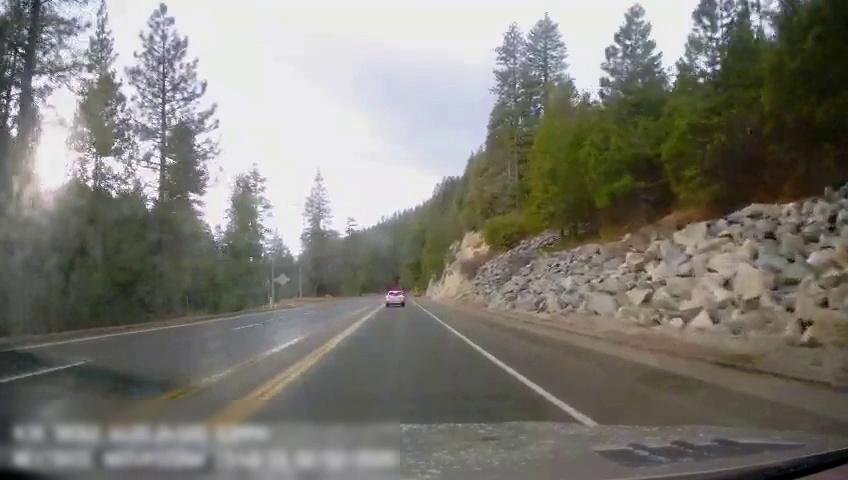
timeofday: Day
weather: Sunny
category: Drivable Space
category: Vehicles | SUV
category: Lanes | Alternate Lane
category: Lanes | Current Lane
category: Lanes | Opposite Lane
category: Lanes | Opposite Lane
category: Lanes | Opposite Lane
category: Lanes | Opposite Lane
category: Lanes | Opposite Lane